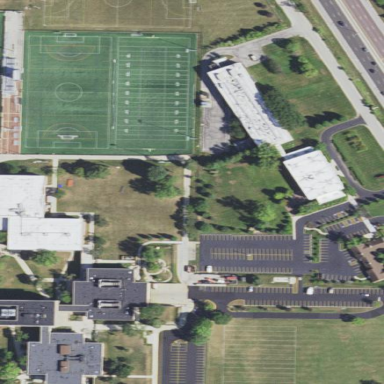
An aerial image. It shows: School.